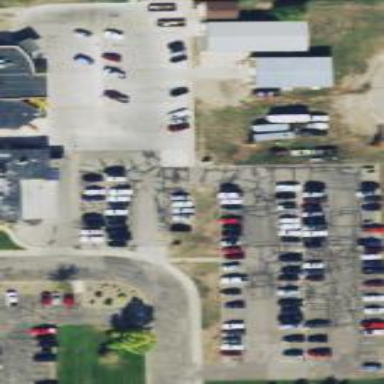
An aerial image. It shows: Parking area.